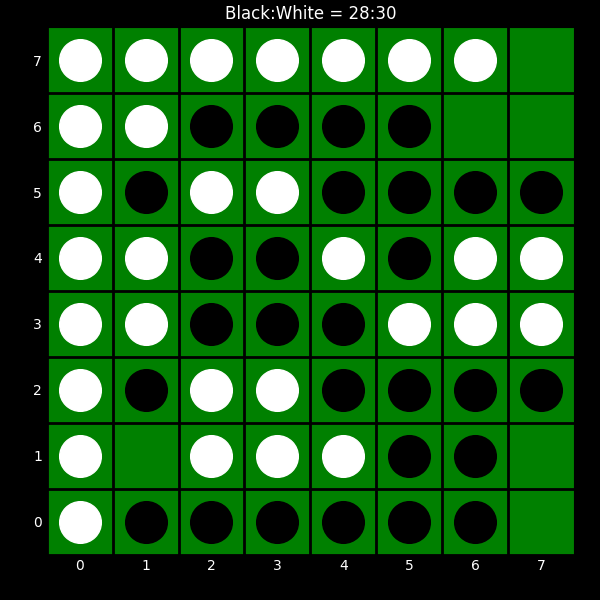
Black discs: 28
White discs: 30